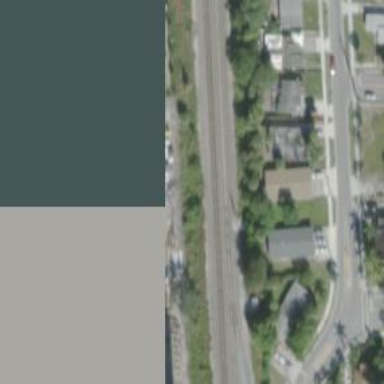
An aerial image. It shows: Railway signal.